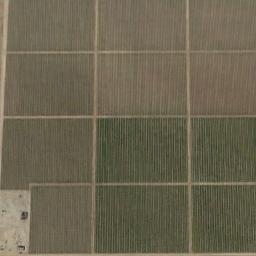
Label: rectangular_farmland